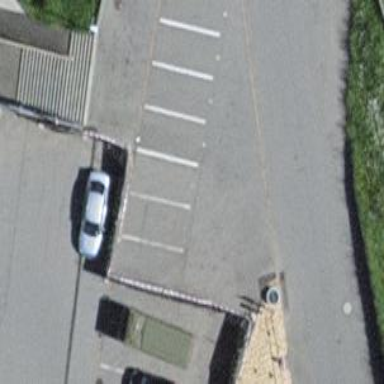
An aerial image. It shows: Parking area.